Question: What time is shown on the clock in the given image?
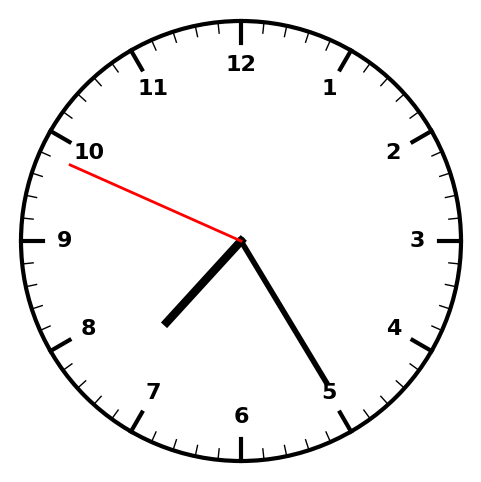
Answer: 07:24:49